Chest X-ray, PA view. Patient: 22 years old, sex M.
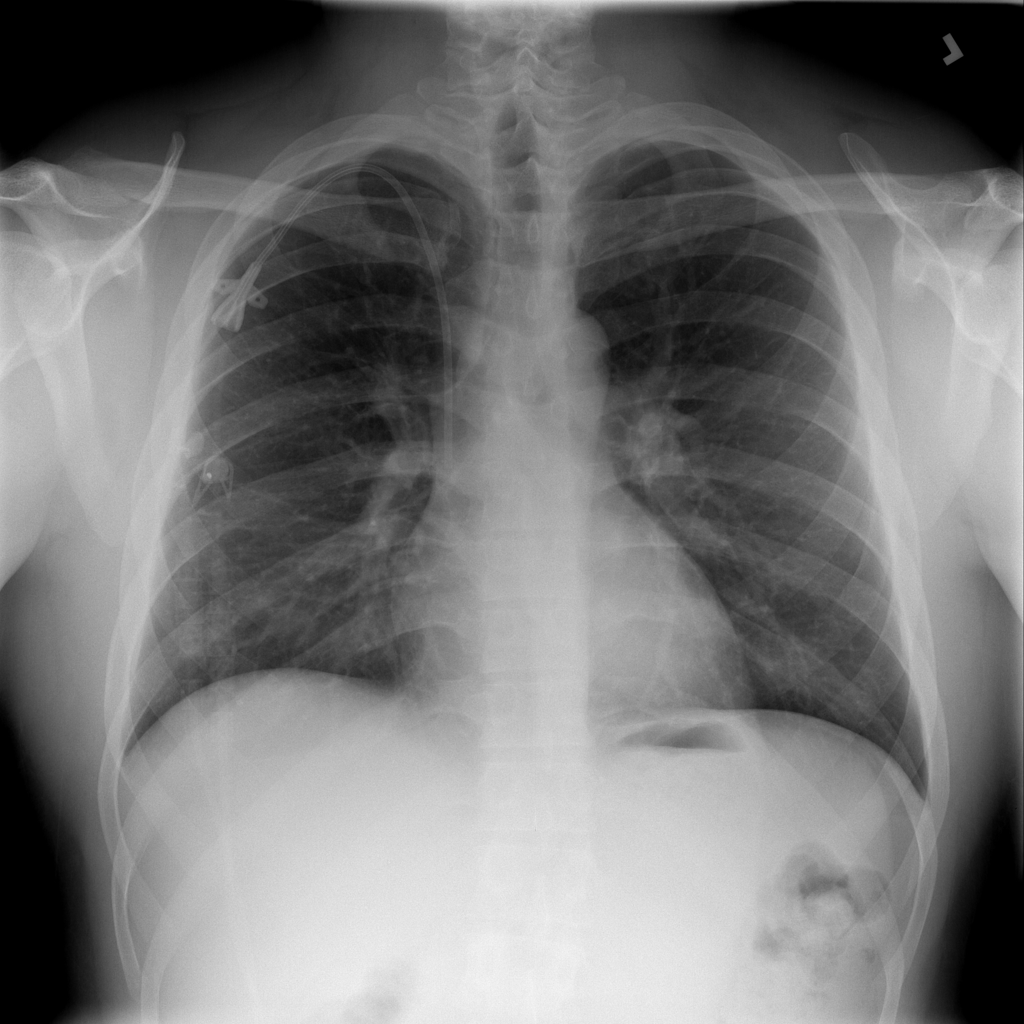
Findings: No Finding